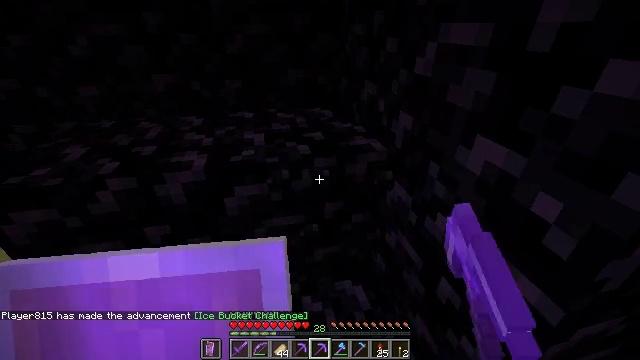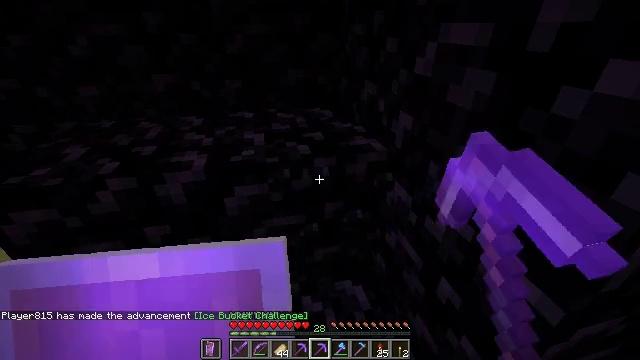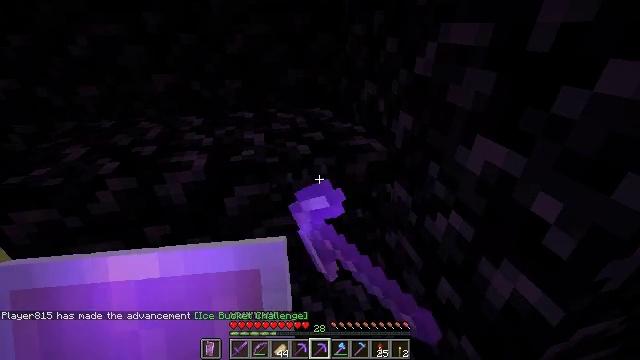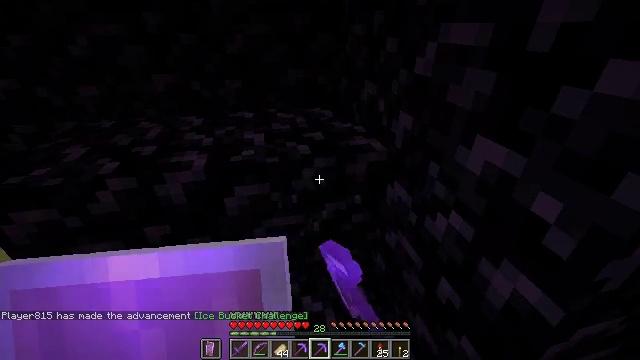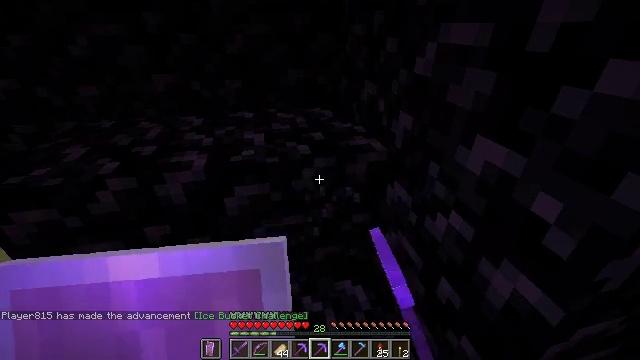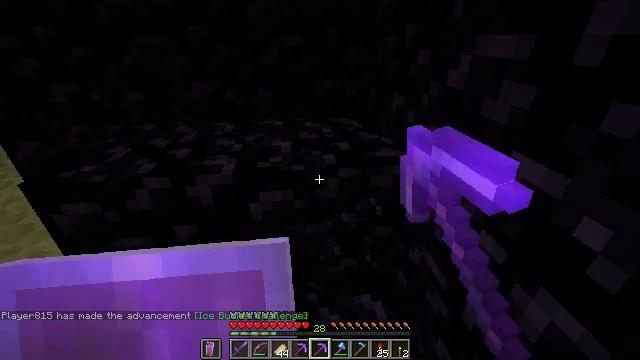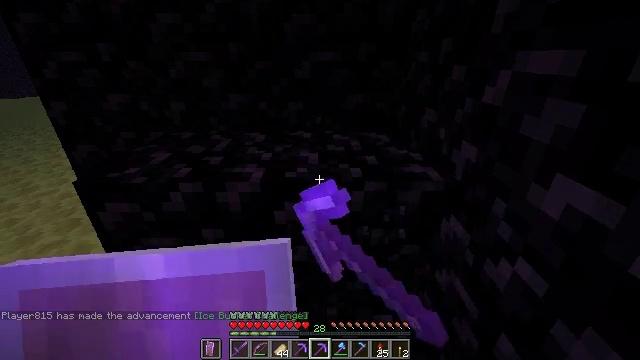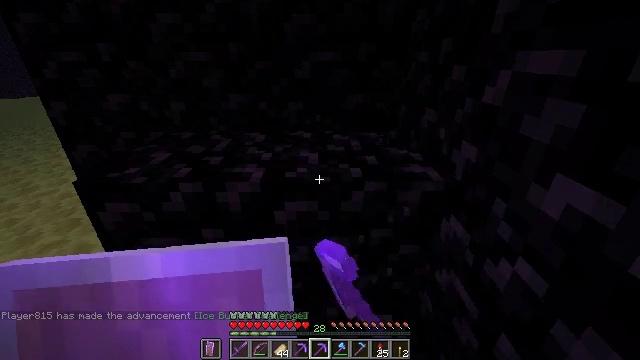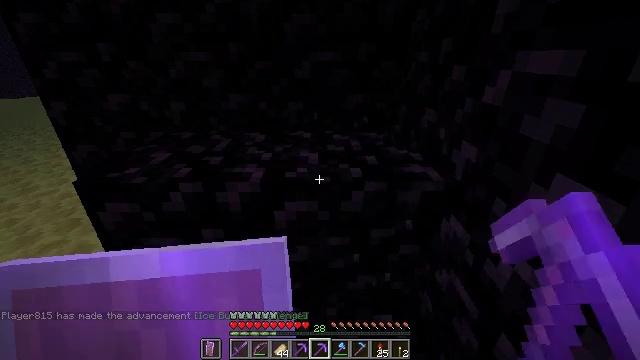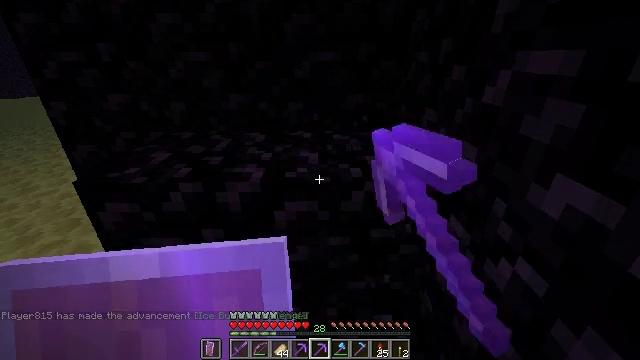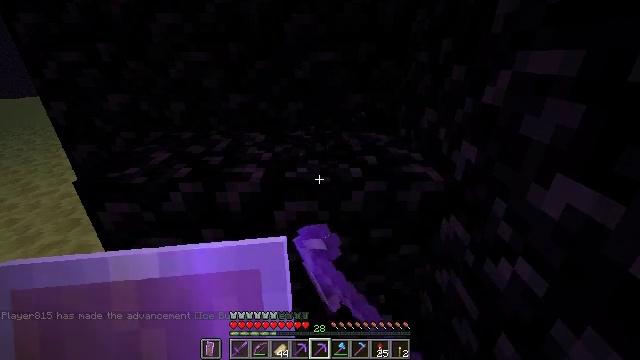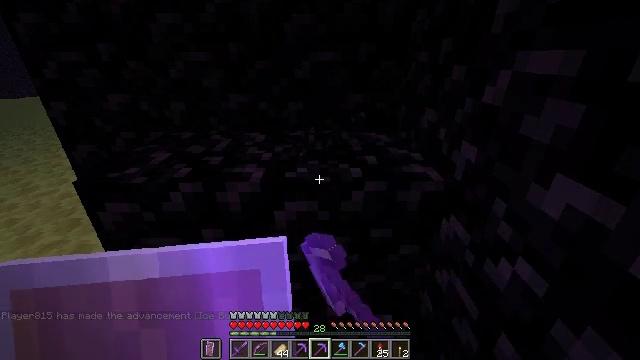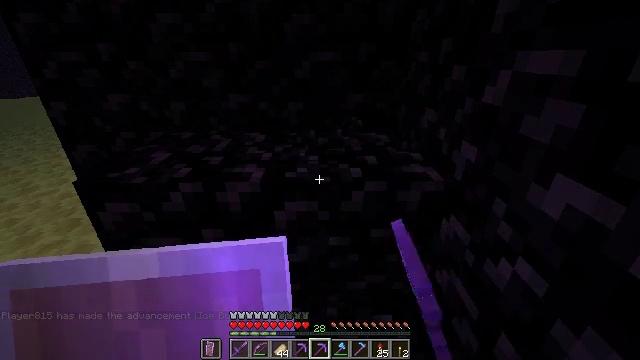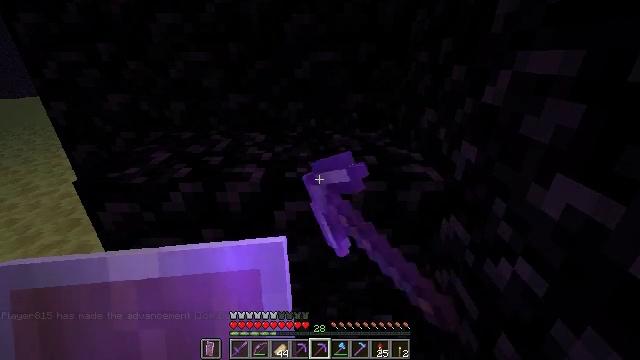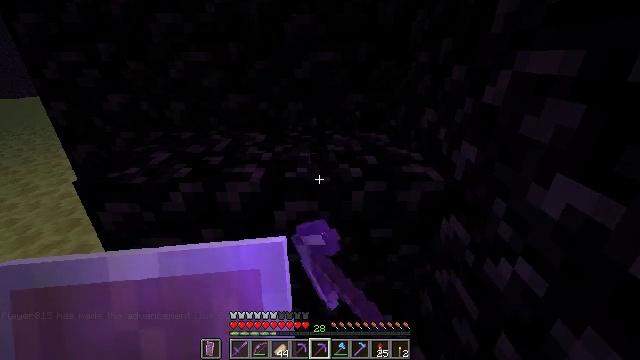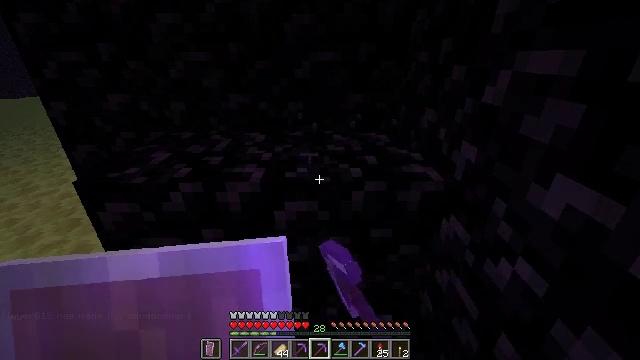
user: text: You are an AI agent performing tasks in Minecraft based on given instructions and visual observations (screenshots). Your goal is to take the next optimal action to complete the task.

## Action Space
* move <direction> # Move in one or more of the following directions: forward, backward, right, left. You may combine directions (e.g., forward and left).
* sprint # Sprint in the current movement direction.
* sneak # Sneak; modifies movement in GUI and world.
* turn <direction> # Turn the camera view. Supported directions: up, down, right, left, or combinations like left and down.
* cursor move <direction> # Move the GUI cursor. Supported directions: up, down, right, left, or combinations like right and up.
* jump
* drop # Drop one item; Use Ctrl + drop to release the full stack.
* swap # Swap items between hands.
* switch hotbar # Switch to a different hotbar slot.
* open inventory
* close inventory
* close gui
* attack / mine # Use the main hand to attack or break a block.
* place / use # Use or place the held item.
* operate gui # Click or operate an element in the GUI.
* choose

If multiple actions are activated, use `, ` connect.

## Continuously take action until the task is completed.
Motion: motion action
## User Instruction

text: Mine the tough obsidian.
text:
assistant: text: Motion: attack / mine
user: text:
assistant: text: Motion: attack / mine
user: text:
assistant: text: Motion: attack / mine
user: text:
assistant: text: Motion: attack / mine
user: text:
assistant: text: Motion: turn left and up, attack / mine
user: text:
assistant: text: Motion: turn left and up, attack / mine
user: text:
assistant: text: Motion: attack / mine
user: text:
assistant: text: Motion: attack / mine
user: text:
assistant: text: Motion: attack / mine
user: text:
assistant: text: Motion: attack / mine
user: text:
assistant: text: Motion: attack / mine
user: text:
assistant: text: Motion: attack / mine
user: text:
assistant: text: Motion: attack / mine
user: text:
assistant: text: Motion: attack / mine
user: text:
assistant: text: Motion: attack / mine
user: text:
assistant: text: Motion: attack / mine
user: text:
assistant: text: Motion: attack / mine
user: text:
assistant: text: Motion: attack / mine
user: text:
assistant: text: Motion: attack / mine
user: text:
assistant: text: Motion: attack / mine
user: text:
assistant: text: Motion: attack / mine
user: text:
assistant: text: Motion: attack / mine
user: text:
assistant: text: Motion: attack / mine
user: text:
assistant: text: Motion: attack / mine
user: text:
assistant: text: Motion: attack / mine
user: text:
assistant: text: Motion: attack / mine
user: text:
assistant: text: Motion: attack / mine
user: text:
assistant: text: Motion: attack / mine
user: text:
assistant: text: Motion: attack / mine
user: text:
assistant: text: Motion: attack / mine